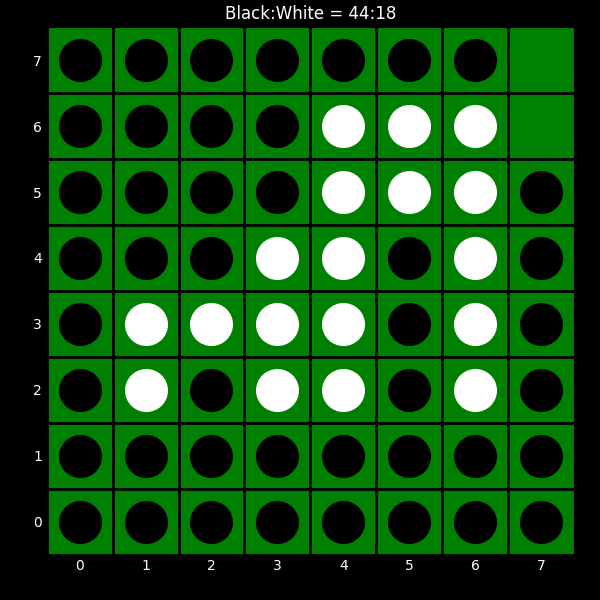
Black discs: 44
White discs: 18